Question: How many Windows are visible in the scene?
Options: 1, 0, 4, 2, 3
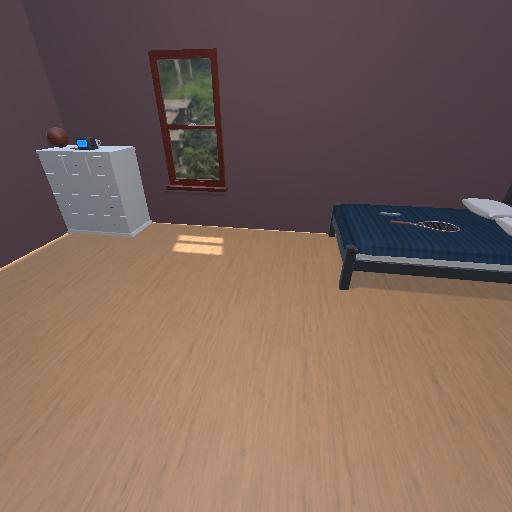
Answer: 1